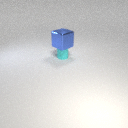
small cyan rubber cylinder below large blue metal cube